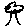
Label: tree